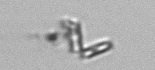
Label: Thalassionema